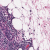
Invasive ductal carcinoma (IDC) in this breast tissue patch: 0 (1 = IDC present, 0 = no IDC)